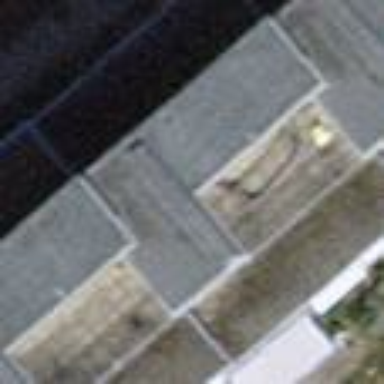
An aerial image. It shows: Flat roof terrace building.